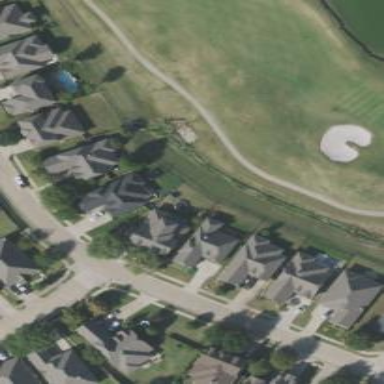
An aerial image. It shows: Service road used as golf cart path.